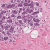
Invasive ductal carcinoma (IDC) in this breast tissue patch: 0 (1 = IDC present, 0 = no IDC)